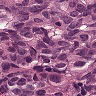
Metastatic tissue present: yes